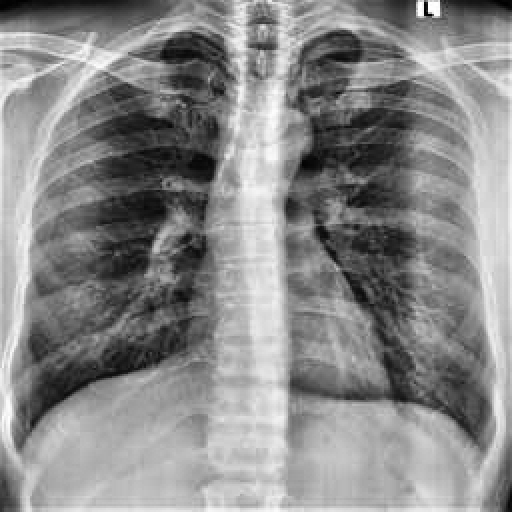
Finding: NORMAL